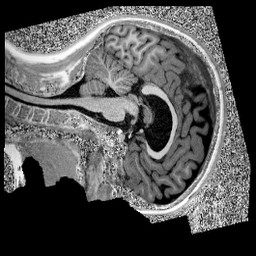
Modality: UNIT1
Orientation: sagittal
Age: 11
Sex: female
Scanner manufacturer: siemens
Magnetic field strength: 3 T
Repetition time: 4 s
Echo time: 0.00303 s